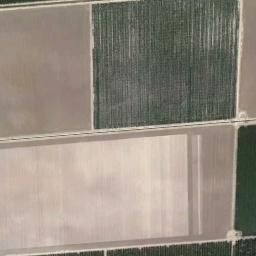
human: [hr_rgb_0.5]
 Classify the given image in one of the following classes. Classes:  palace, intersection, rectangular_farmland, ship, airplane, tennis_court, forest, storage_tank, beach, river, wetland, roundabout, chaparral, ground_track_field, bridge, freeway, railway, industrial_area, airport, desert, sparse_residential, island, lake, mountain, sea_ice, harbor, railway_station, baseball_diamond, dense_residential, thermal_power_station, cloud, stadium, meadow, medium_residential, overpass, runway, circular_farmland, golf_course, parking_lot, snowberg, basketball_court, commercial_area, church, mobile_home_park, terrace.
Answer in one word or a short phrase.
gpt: rectangular_farmland